Question: >
<URL>
I want to calculate clicked position of a image, lets say this will be an example:

And if I would click on it somewhere, I want to display an alert with the X/Y position of the clicked area on the image, there are pixels on the images, so it should display x pixel offset and y pixel offset.
Is that possible to do with the Javascript? Any examples would be appreciated.
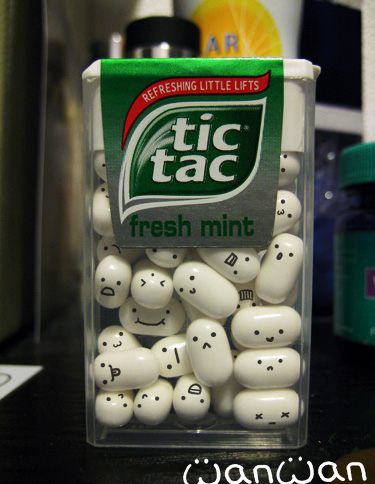
Answer: Using JQuery, use the pageX and pageY values of the event to which you substract to the offset of the element.
<URL>
'''
$(document).ready(function(){
$('img').mousedown(function(e){
var offset = {
x: e.pageX - $(this).offset().left,
y: e.pageY - $(this).offset().top
}
$('#info').html('{'+offset.x+'; '+offset.y+'}');
});
});
'''